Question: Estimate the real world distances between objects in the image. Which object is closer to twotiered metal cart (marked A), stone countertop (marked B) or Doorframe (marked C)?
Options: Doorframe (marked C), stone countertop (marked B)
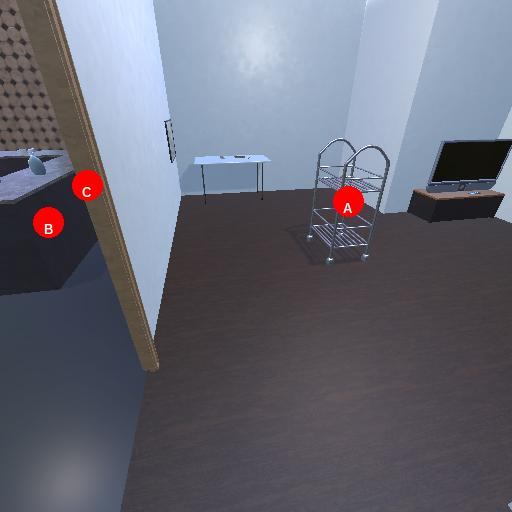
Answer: Doorframe (marked C)